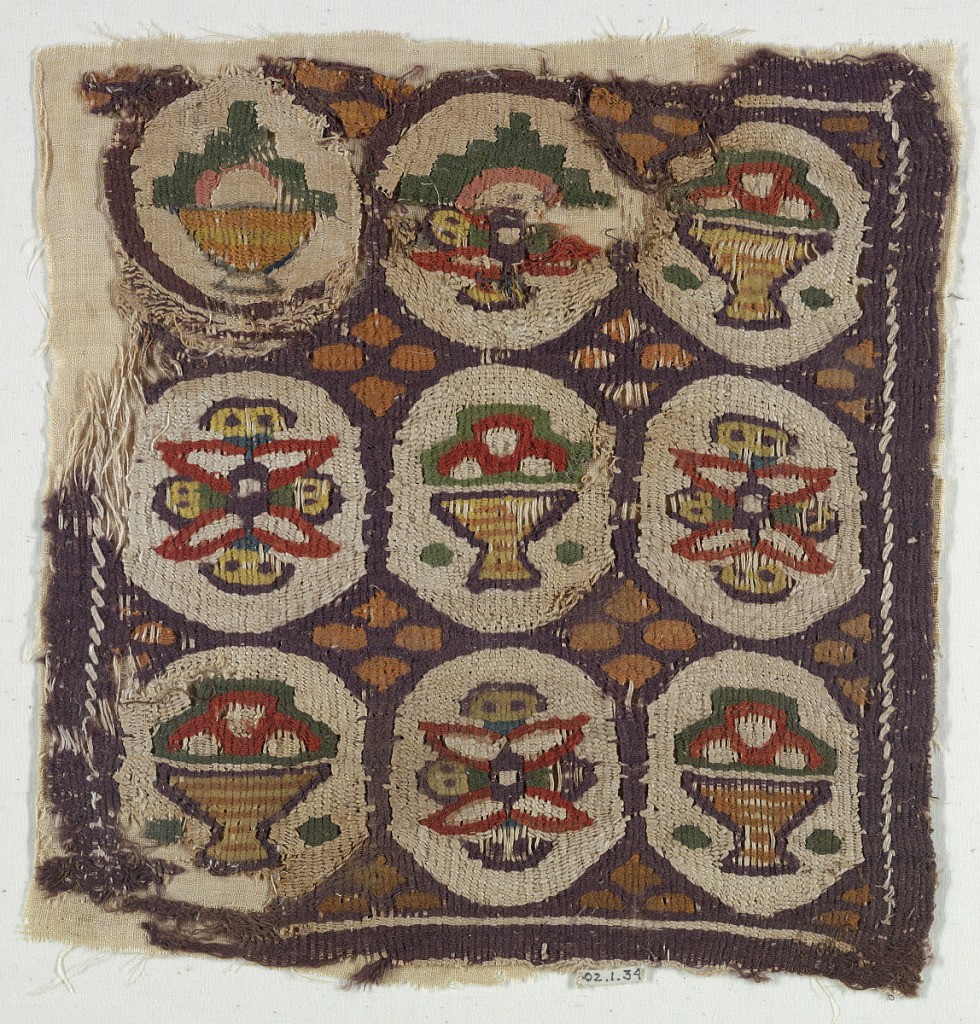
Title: Fragment
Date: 4th–5th century
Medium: Warp; S-spun linen. Wefts; S-spun linen. S-spun wools Technique: slit tapestry woven with supplementarty weft wrapping Label: Linen, wool slit tapestry with supplementary weft wrapping
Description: Square containing nine circles holding bowls of fruit and flowers.